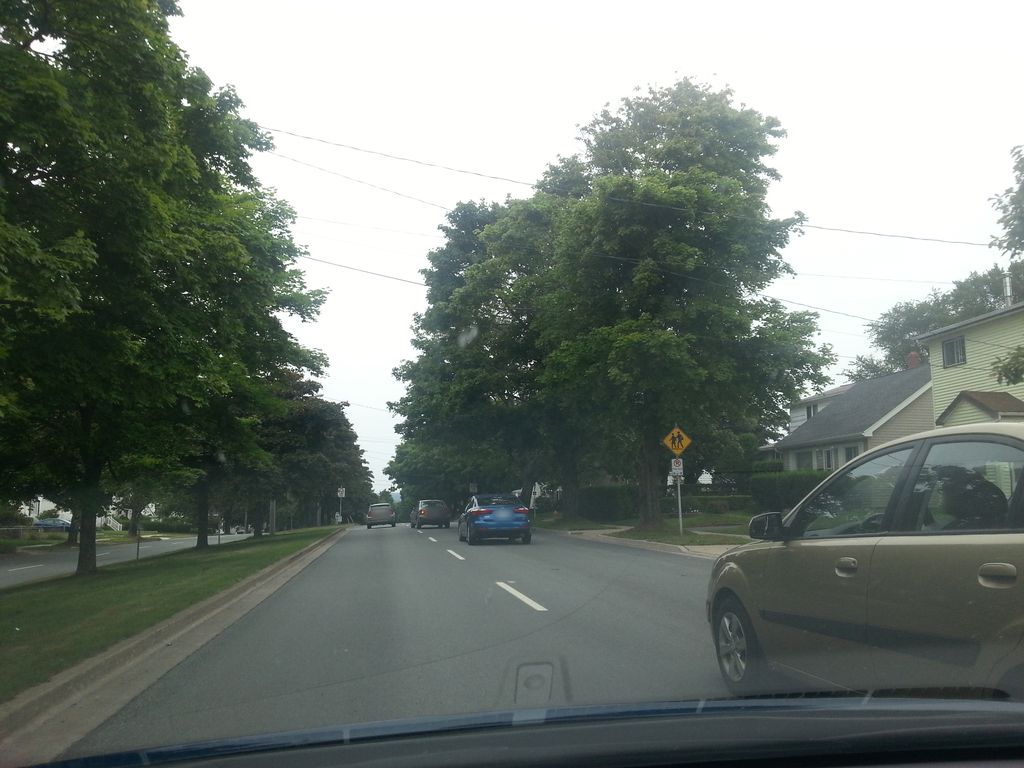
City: halifax